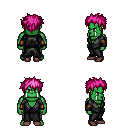
a pixel art fantasy rpg character, male body template, orc, green skin, gray robe, metal pants, pink bedhead hairstyle, leather bracers, maroon shoes, four views (front, back, left, right), 2x2 character sprite sheet, small pixel art, hard edges, no anti-aliasing